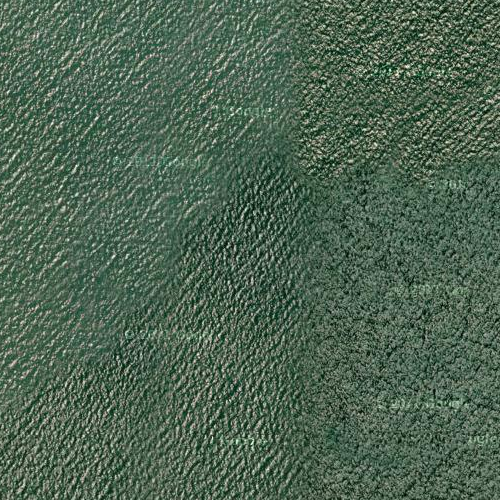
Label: sydney